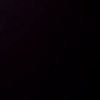
Label: space